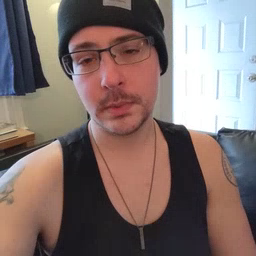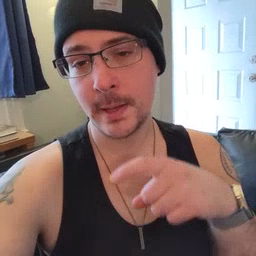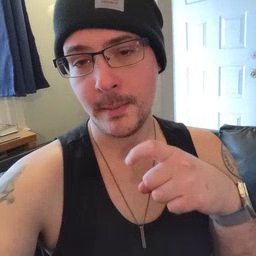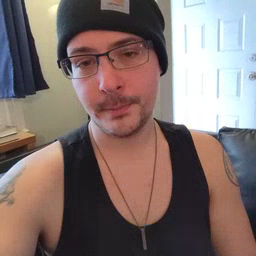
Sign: time